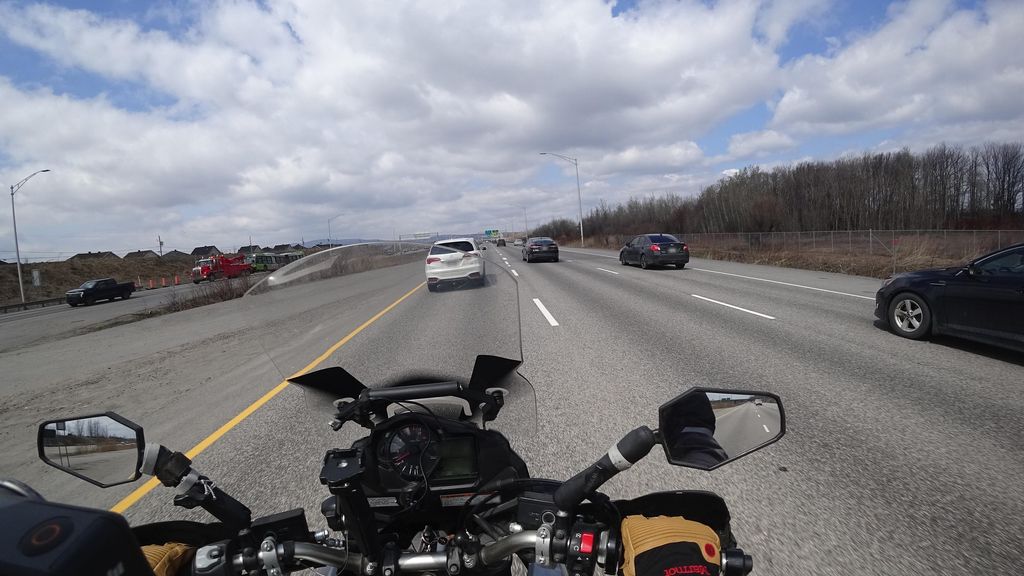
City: quebec_city